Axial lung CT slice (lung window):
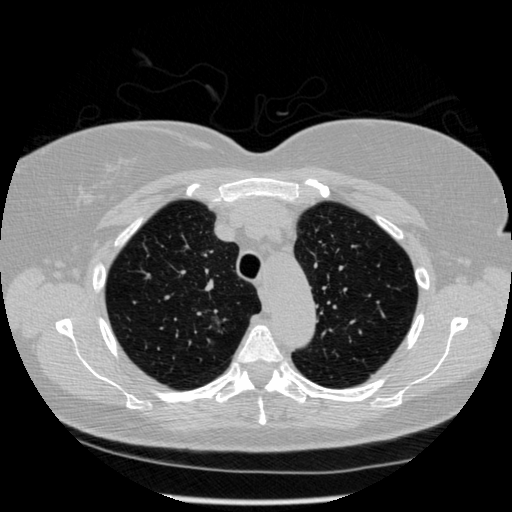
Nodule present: no